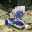
Label: 2